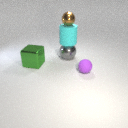
small purple rubber sphere to the right of large gray metal sphere